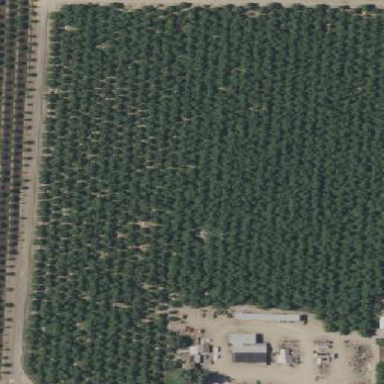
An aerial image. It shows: Orchard filled with walnut trees.